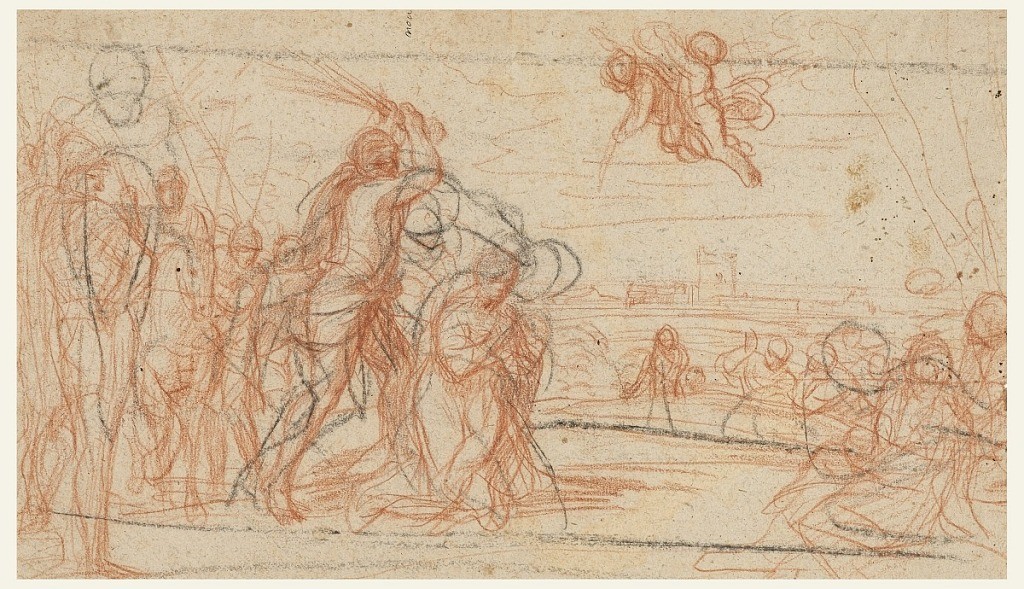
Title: Martyrdom of a Saint
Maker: Andrea Sacchi, Italian, 1599 – 1661
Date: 17th century
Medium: Red and black chalk on tan laid paper
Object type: Drawing
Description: Recto depicts the martyrdom of a saint. Figures and a horse comprise the foreground of the drawing; architectural structures are in the background. Two flying putti are in the sky. Verso consists of figure and hand studies.